Field crop: maize
Growth stage: 2
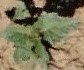
Species: datura